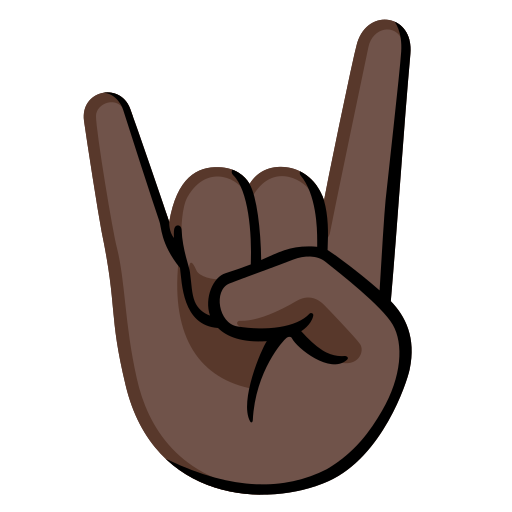
Emoji: 🤘🏿